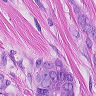
Metastatic tissue present: yes